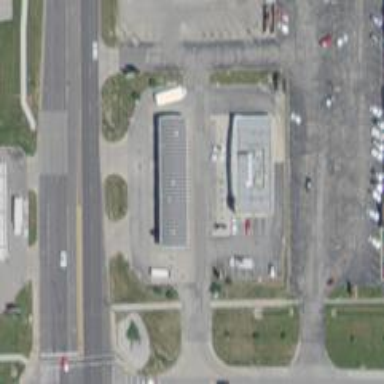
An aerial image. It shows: Convenience shop.